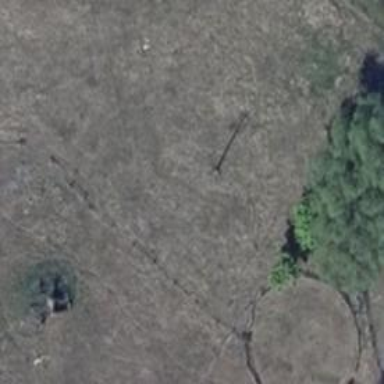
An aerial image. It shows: Minor power line.